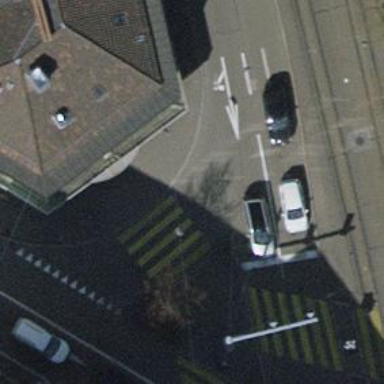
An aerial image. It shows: Uncontrolled zebra crossing with zebra markings.